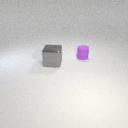
large gray metal cube to the left of small purple rubber cylinder